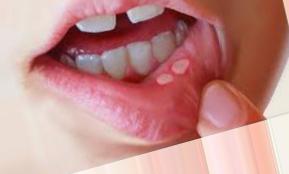
Condition: Mouth Ulcer